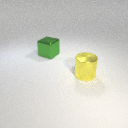
large green metal cube to the left of large yellow metal cylinder